Question: I'm creating a code which can detect the percentage of green colour from an image.
.
I have a little experience with OpenCV but am still pretty new to image processing and would like some help with my code. How should I change this code so that it is capable of calculating the percentage of green instead of brown? And if it isn't too troublesome could someone please explain how the changes affect the code? Below is the link to the image I would like to use.
Credit for the code goes to @mmensing
'''
import numpy as np
import cv2
img = cv2.imread('potato.jpg')
brown = [145, 80, 40] # RGB
diff = 20
boundaries = [([brown[2]-diff, brown[1]-diff, brown[0]-diff],
[brown[2]+diff, brown[1]+diff, brown[0]+diff])]
for (lower, upper) in boundaries:
lower = np.array(lower, dtype=np.uint8)
upper = np.array(upper, dtype=np.uint8)
mask = cv2.inRange(img, lower, upper)
output = cv2.bitwise_and(img, img, mask=mask)
ratio_brown = cv2.countNonZero(mask)/(img.size/3)
print('brown pixel percentage:', np.round(ratio_brown*100, 2))
cv2.imshow("images", np.hstack([img, output]))
cv2.waitKey(0)
'''
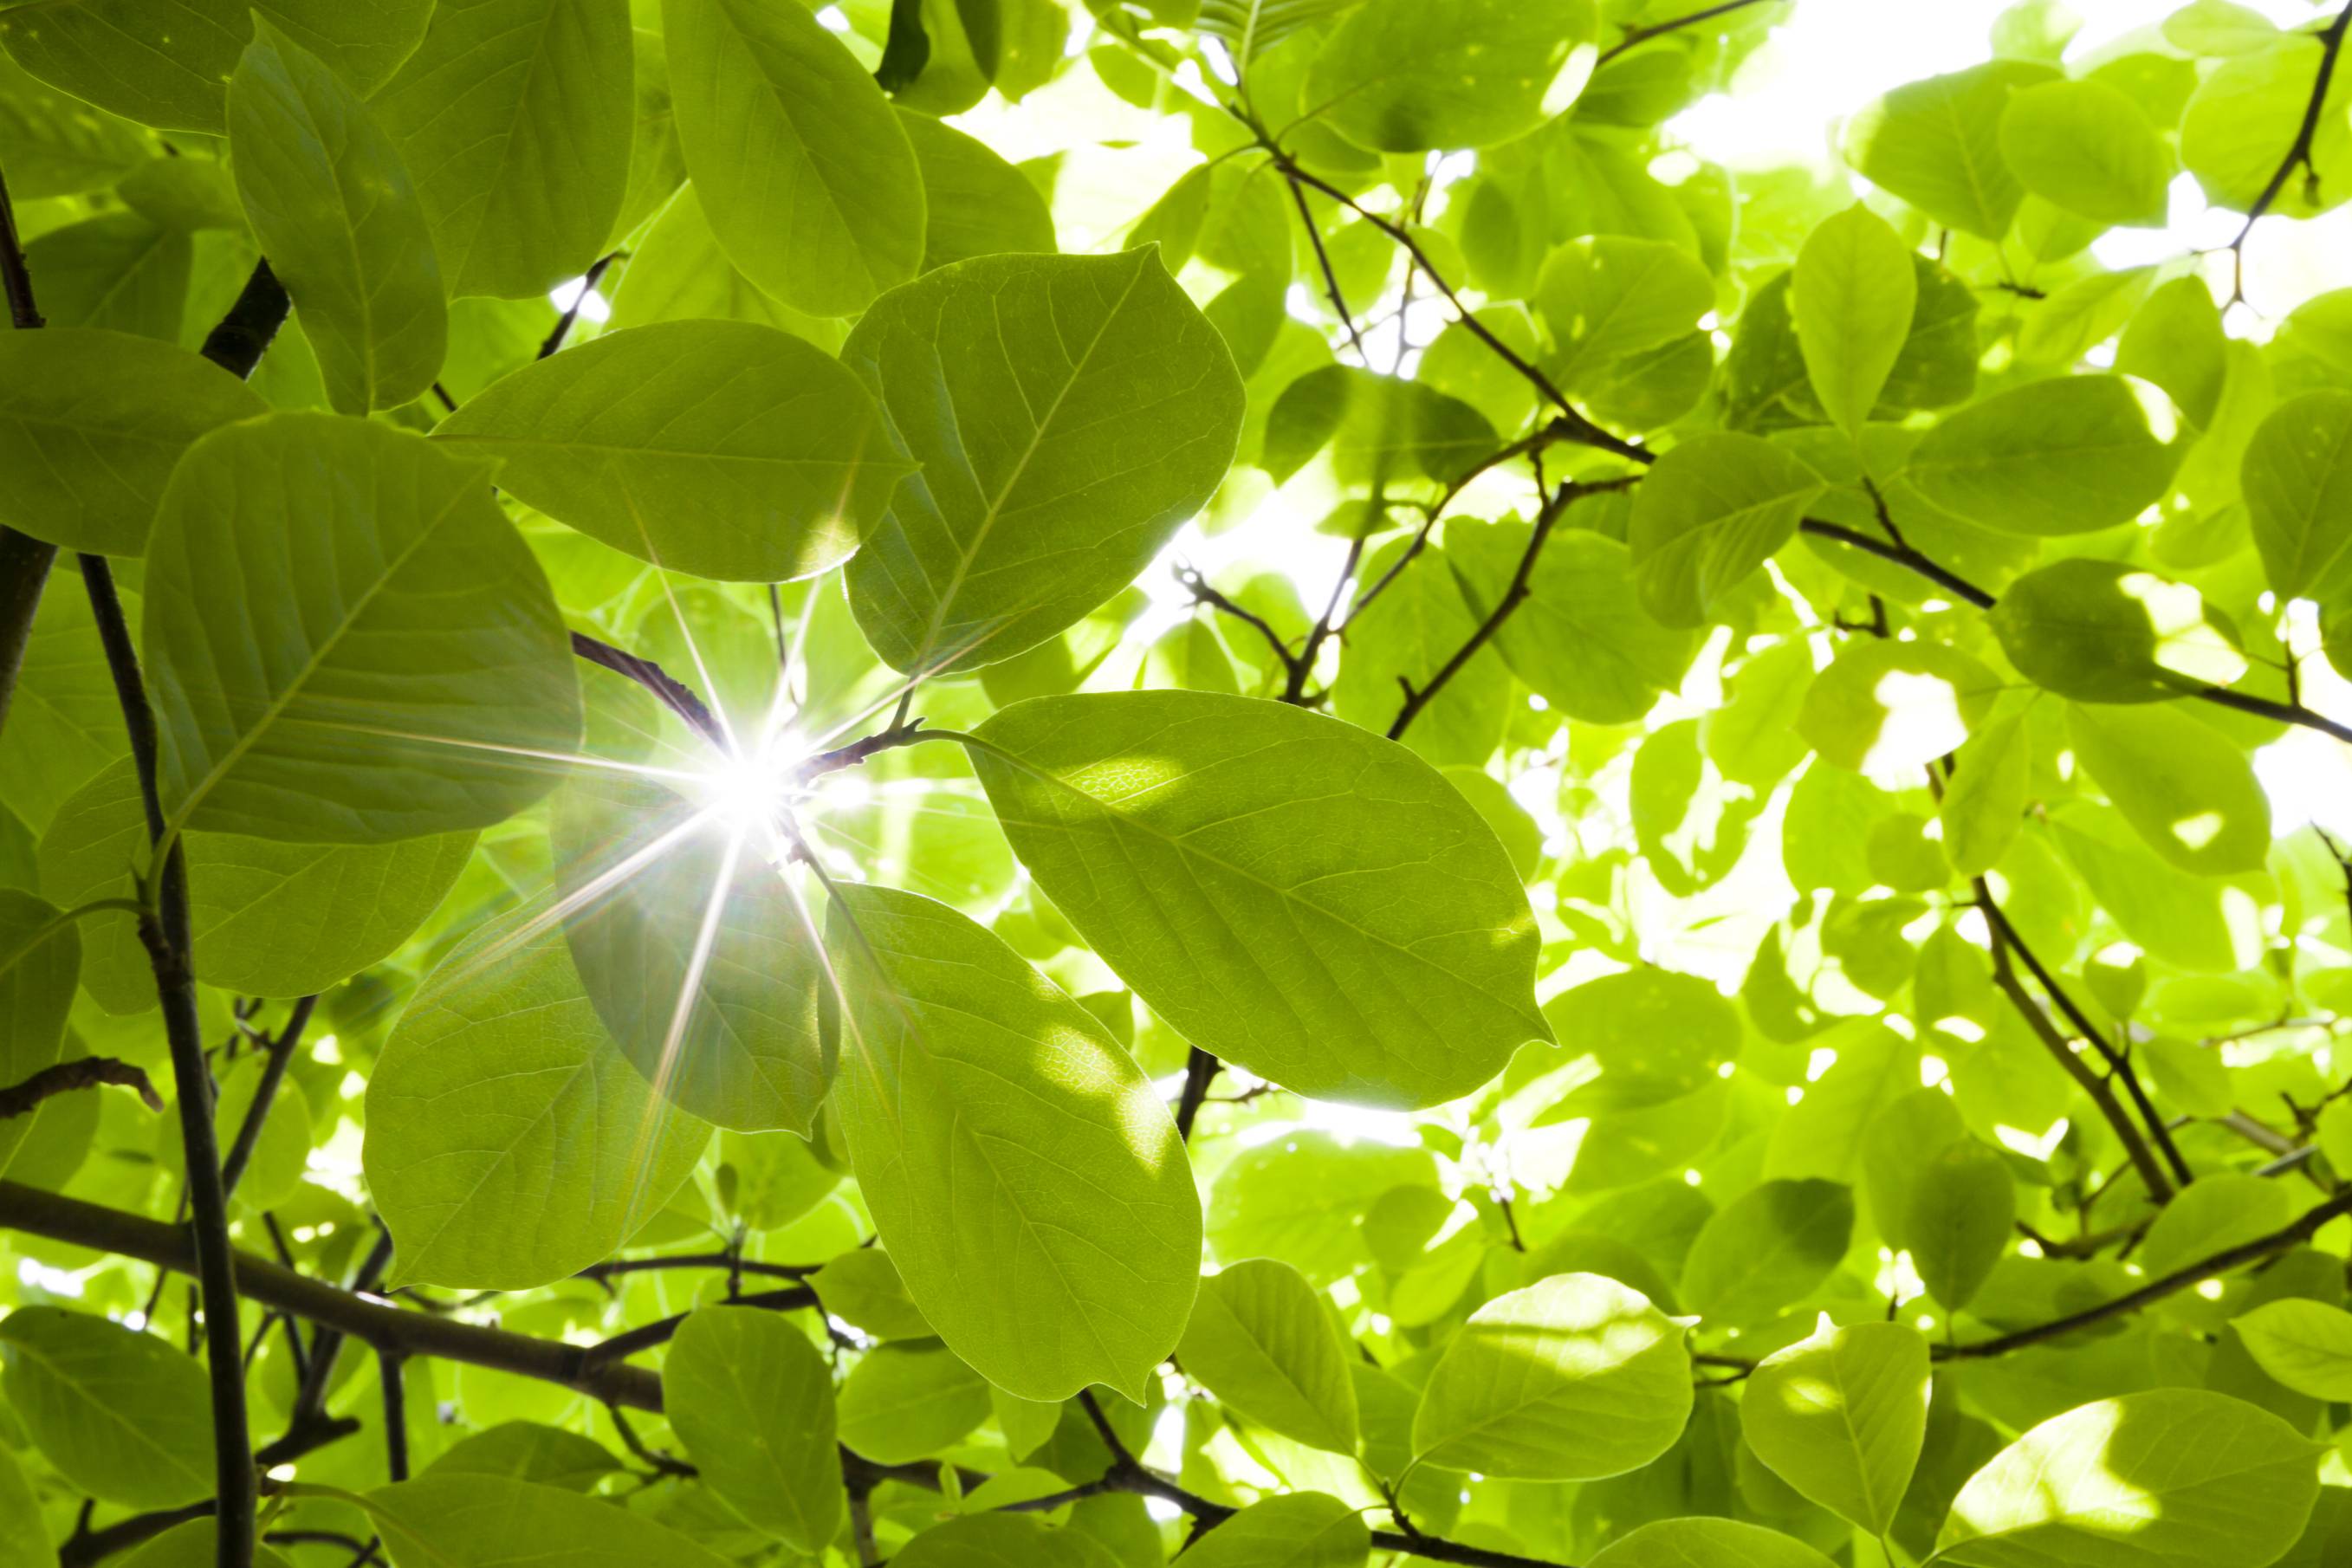
Answer: I've modified your script so you can find the (approximate) percent of green color in your test images. I've added some comments to explain the code:
'''
# Imports
import cv2
import numpy as np
# Read image
imagePath = "D://opencvImages//"
img = cv2.imread(imagePath+"leaves.jpg")
# Here, you define your target color as
# a tuple of three values: RGB
green = [130, 158, 0]
# You define an interval that covers the values
# in the tuple and are below and above them by 20
diff = 20
# Be aware that opencv loads image in BGR format,
# that's why the color values have been adjusted here:
boundaries = [([green[2], green[1]-diff, green[0]-diff],
[green[2]+diff, green[1]+diff, green[0]+diff])]
# Scale your BIG image into a small one:
scalePercent = 0.3
# Calculate the new dimensions
width = int(img.shape[1] * scalePercent)
height = int(img.shape[0] * scalePercent)
newSize = (width, height)
# Resize the image:
img = cv2.resize(img, newSize, None, None, None, cv2.INTER_AREA)
# check out the image resized:
cv2.imshow("img resized", img)
cv2.waitKey(0)
# for each range in your boundary list:
for (lower, upper) in boundaries:
# You get the lower and upper part of the interval:
lower = np.array(lower, dtype=np.uint8)
upper = np.array(upper, dtype=np.uint8)
# cv2.inRange is used to binarize (i.e., render in white/black) an image
# All the pixels that fall inside your interval [lower, uipper] will be white
# All the pixels that do not fall inside this interval will
# be rendered in black, for all three channels:
mask = cv2.inRange(img, lower, upper)
# Check out the binary mask:
cv2.imshow("binary mask", mask)
cv2.waitKey(0)
# Now, you AND the mask and the input image
# All the pixels that are white in the mask will
# survive the AND operation, all the black pixels
# will remain black
output = cv2.bitwise_and(img, img, mask=mask)
# Check out the ANDed mask:
cv2.imshow("ANDed mask", output)
cv2.waitKey(0)
# You can use the mask to count the number of white pixels.
# Remember that the white pixels in the mask are those that
# fall in your defined range, that is, every white pixel corresponds
# to a green pixel. Divide by the image size and you got the
# percentage of green pixels in the original image:
ratio_green = cv2.countNonZero(mask)/(img.size/3)
# This is the color percent calculation, considering the resize I did earlier.
colorPercent = (ratio_green * 100) / scalePercent
# Print the color percent, use 2 figures past the decimal point
print('green pixel percentage:', np.round(colorPercent, 2))
# numpy's hstack is used to stack two images horizontally,
# so you see the various images generated in one figure:
cv2.imshow("images", np.hstack([img, output]))
cv2.waitKey(0)
'''
Output:
'''
green pixel percentage: 89.89
'''
I've produced some images, this is the binary mask of the green color:

And this is the 'AND'ed out of the mask and the input image:

Some additional remarks about this snippet:
1. Gotta be careful loading images with OpenCV, as they are loaded in BGR format rather than the usual RGB. Here, the snippet has this covered by reversing the elements in the boundary list, but keep an eye open for this common pitfall.
2. Your input image was too big to even display it properly using cv2.imshow. I resized it and processed that instead. At the end, you see I took into account this resized scale in the final percent calculation.
3. Depending on the target color you define and the difference you use, you could be producing negative values. In this case, for instance, for the R = 0 value, after subtracting diff you would get -20. That doesn't make sense when you are encoding color intensity in unsigned 8 bits. The values must be in the [0, 255] range. Watch out for negative values using this method.
Now, you may see that the method is not very robust. Depending on what you are doing, you could switch to the <URL> to get a nicer and more accurate binary mask.
You can try the 'HSV-based' mask with this:
'''
# The HSV mask values, defined for the green color:
lowerValues = np.array([29, 89, 70])
upperValues = np.array([179, 255, 255])
# Convert the image to HSV:
hsvImage = cv2.cvtColor(img, cv2.COLOR_BGR2HSV)
# Create the HSV mask
hsvMask = cv2.inRange(hsvImage, lowerValues, upperValues)
# AND mask & input image:
hsvOutput = cv2.bitwise_and(img, img, mask=hsvMask)
'''
Which gives you this nice masked image instead: